Field crop: maize
Growth stage: 2
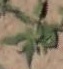
Species: atriplex